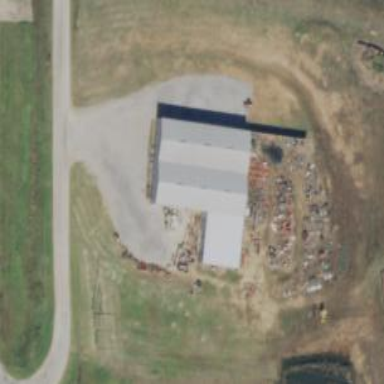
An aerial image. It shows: Country store within building.